Aerial crown-view tile of a tropical tree (Barro Colorado Island, Panama), acquired 20250616:
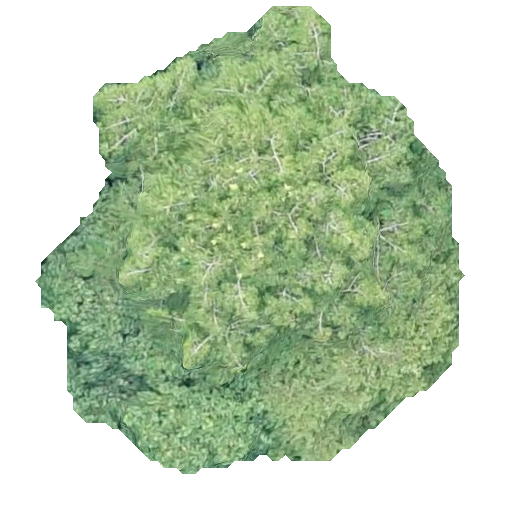
Species: Virola surinamensis
GBIF accepted scientific name: Virola surinamensis
Crown area: 203.044 m²